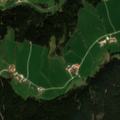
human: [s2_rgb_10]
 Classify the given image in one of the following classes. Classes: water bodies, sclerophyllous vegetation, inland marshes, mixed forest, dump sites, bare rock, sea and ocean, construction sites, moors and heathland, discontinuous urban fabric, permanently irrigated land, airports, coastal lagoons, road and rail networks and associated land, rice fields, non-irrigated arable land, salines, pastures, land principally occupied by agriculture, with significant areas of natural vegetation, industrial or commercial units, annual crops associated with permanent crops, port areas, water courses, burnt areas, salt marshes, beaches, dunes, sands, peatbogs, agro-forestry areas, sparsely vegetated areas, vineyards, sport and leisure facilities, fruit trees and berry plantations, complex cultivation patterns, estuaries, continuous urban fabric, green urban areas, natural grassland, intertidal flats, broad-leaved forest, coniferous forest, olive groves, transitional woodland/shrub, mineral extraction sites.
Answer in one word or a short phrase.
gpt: pastures, coniferous forest